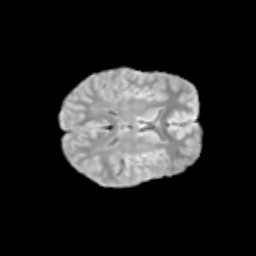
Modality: T2w
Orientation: axial
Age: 11
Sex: female
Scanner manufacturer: siemens
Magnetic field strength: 3 T
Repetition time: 3.8 s
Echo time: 0.07 s